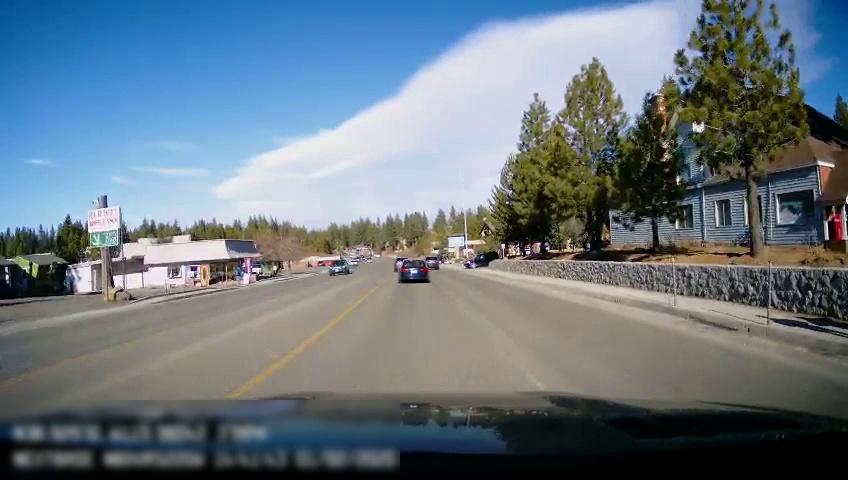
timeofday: Day
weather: Sunny
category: Drivable Space
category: Vehicles | SUV
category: Vehicles | Car
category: Vehicles | Car
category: Vehicles | SUV
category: Vehicles | SUV
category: Lanes | Opposite Lane
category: Lanes | Current Lane
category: Lanes | Current Lane
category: Lanes | Opposite Lane
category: Traffic | Signs